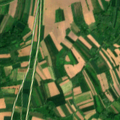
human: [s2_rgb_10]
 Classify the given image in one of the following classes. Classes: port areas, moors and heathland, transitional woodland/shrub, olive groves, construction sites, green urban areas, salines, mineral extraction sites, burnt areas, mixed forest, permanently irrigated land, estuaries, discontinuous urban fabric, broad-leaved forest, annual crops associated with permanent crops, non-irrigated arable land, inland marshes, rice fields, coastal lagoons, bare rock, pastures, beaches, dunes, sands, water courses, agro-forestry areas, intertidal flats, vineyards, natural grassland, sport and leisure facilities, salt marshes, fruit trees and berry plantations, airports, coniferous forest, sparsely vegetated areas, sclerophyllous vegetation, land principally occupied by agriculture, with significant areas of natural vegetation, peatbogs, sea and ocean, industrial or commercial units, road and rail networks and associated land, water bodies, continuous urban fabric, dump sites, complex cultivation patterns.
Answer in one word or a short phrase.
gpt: complex cultivation patterns, land principally occupied by agriculture, with significant areas of natural vegetation